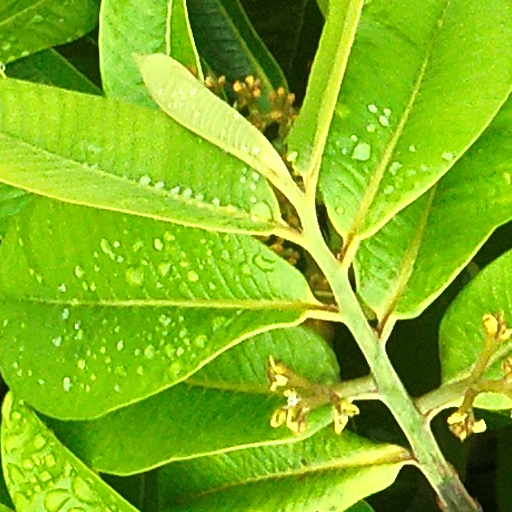
Species: Virola surinamensis
GBIF accepted scientific name: Virola surinamensis
Crown area (m\u00b2): 69.944